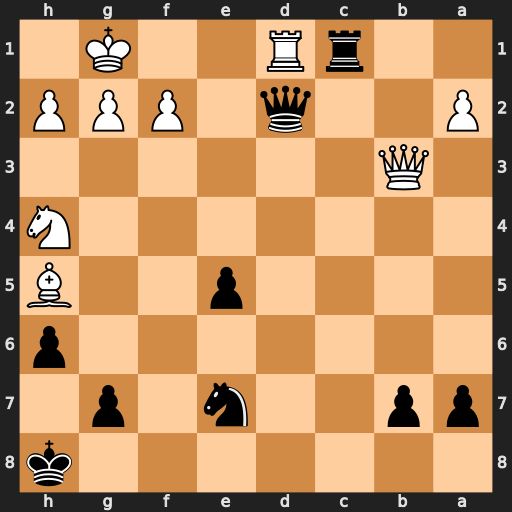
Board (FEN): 7k/pp2n1p1/7p/4p2B/7N/1Q6/P2q1PPP/2rR2K1
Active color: b
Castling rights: -
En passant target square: -
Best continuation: Qe1+ Rxe1 Rxe1#